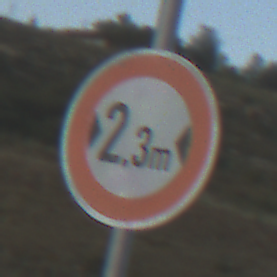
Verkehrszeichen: TatsaechlicheBreite2Komma3
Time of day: SunriseSunset
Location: Outdoor (RoadRail)
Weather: PartlyCloudy
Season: NotSpecified
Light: Natural